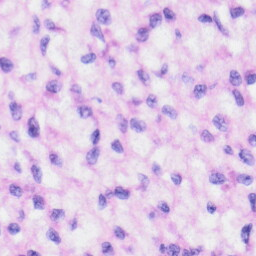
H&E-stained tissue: Liver